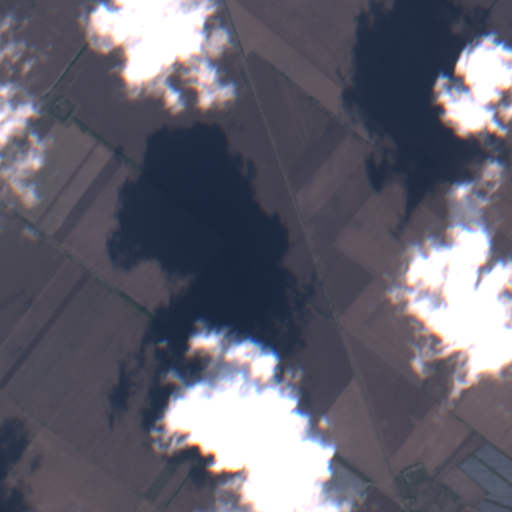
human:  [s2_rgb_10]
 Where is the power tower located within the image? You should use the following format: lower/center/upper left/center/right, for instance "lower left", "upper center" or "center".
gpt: There is no power tower in the image.